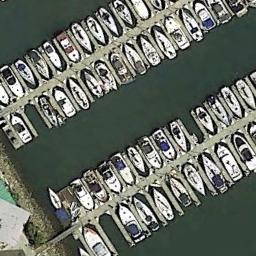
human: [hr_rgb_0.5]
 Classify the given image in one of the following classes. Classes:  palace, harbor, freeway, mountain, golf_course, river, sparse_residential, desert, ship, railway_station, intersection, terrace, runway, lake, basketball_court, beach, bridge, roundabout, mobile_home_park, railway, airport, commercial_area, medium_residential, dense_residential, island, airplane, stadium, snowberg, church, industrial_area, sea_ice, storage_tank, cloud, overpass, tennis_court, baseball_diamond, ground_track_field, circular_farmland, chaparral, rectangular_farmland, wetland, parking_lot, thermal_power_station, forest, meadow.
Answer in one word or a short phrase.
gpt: harbor